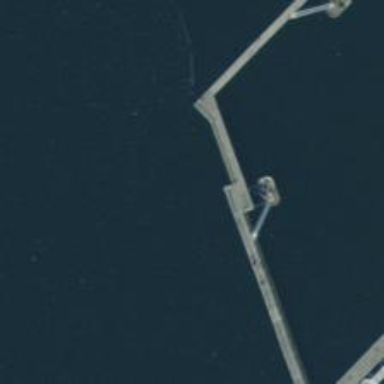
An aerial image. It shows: Man-made pier.